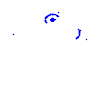
Particle: kaon